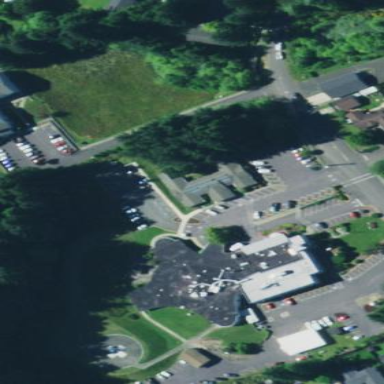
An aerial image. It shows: Healthcare facility identified as hospital.